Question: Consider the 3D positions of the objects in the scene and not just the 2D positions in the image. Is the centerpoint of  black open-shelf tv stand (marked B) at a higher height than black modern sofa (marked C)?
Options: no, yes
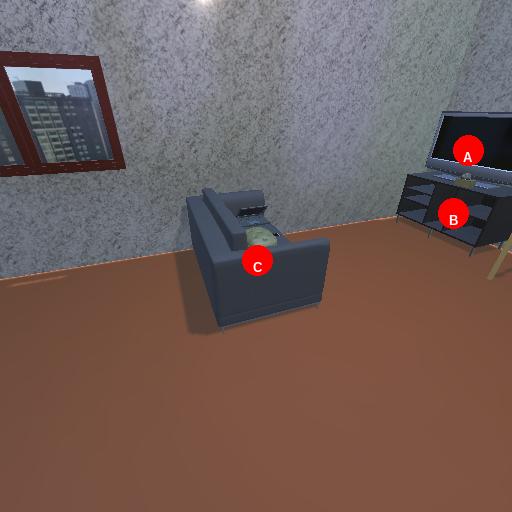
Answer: no